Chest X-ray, PA view. Patient: 44 years old, sex M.
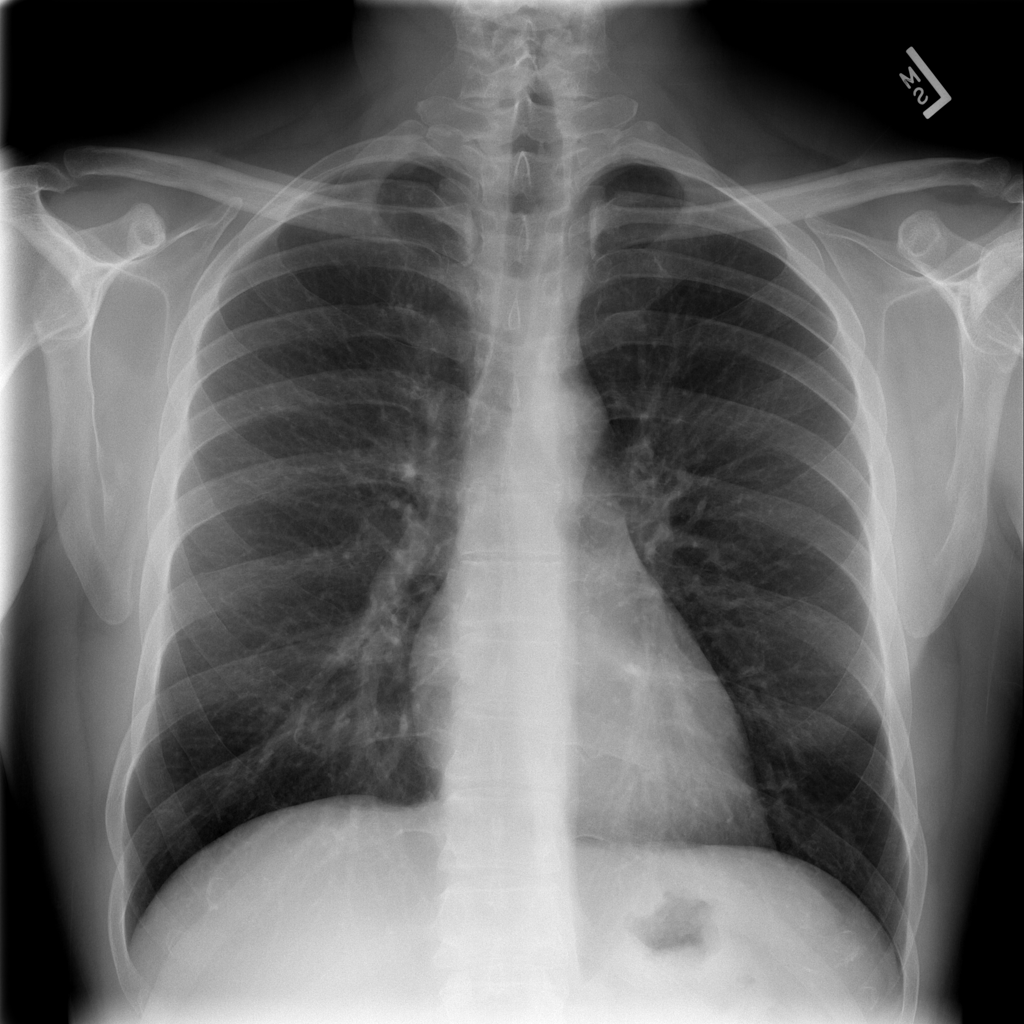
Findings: No Finding